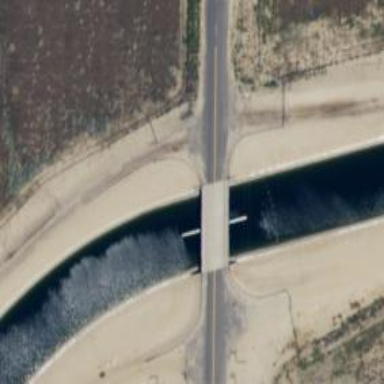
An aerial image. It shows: Asphalt road passing over aqueduct bridge.